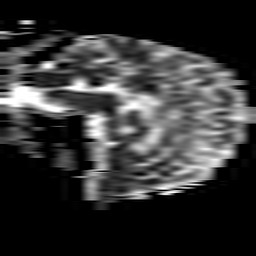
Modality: ADC
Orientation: sagittal
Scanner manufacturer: philips
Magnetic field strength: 3 T
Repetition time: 3.08 s
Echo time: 0.076 s